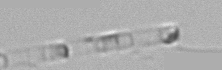
Label: Skeletonema